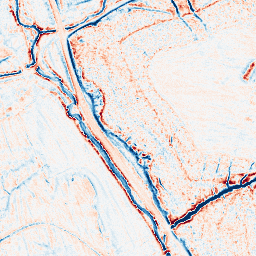
Category: classical
Decomposition family: gaussian_anisotropic
Decomposition parameters: sigma_x: 2
sigma_y: 2
Upsampling method: quartic
Upsampling parameters: scale: 8
Upsampling scale: 8